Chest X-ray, PA view. Patient: 23 years old, sex F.
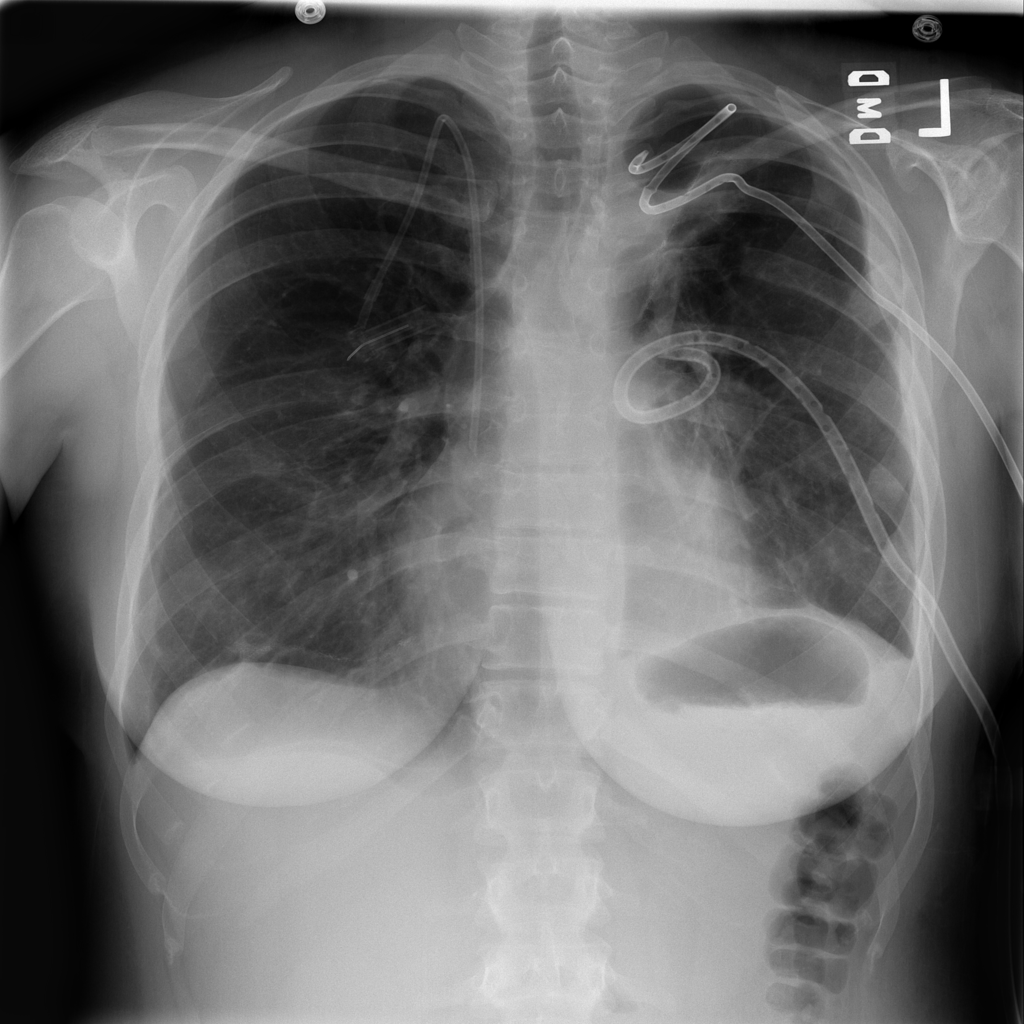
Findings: Effusion, Pneumothorax